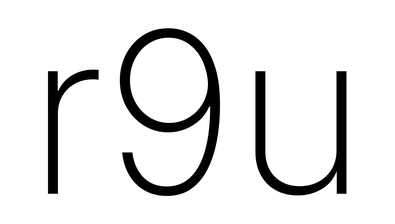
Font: Inter_ExtraLight